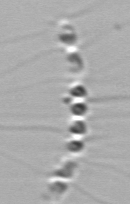
Label: Chaetoceros_socialis